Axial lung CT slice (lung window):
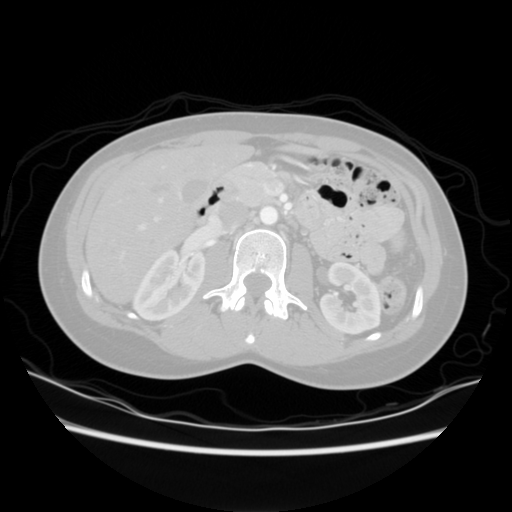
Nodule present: no